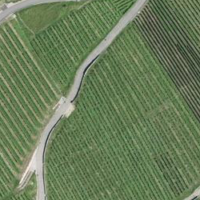
EUNIS habitat code: 40
Species observed at this site:
Ranunculus bulbosus
Campanula trachelium